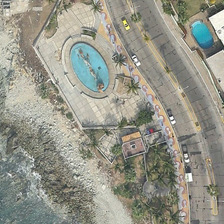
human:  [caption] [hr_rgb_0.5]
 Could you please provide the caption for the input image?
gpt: a swimming pool is between a road and a beach in a resort .

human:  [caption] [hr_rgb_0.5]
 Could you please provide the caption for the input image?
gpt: a swimming pool is between a road and a beach in a resort .

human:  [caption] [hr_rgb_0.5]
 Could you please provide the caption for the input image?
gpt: a swimming pool is between a road and a beach in a resort .

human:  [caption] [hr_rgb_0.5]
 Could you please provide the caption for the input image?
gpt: a swimming pool is between a road and a beach in a resort .

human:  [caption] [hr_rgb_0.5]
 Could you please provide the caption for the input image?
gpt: a swimming pool is between a road and a beach in a resort .